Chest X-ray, PA view. Patient: 36 years old, sex M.
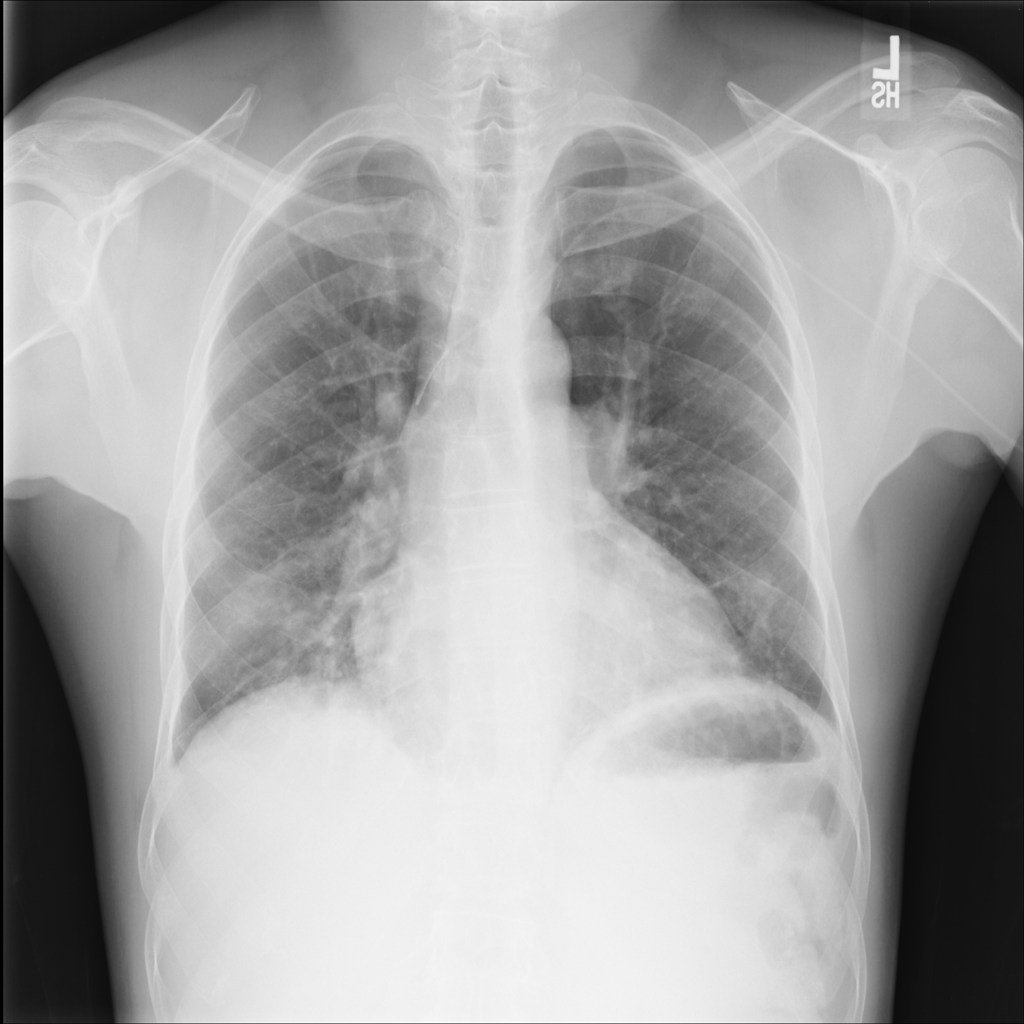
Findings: Atelectasis, Infiltration, Mass